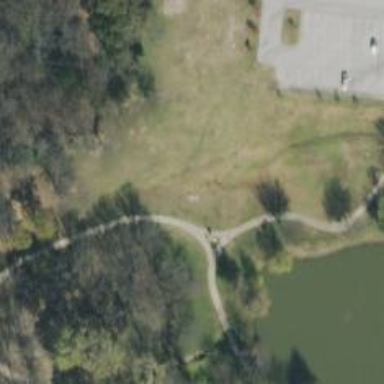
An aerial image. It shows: Excellent visible footway trail.